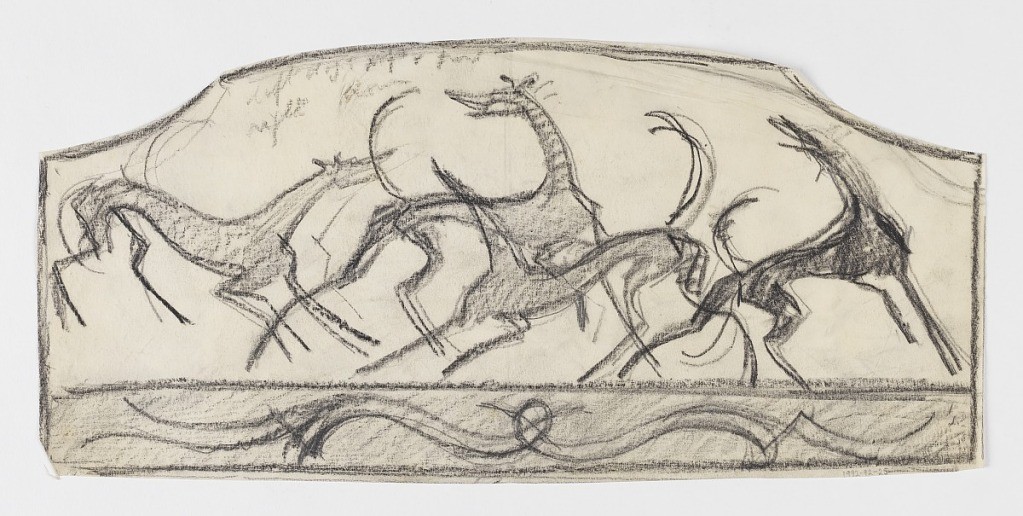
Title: Design for Firescreen, Four Hounds
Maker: William Hunt Diederich, American, b. Hungary, 1884–1953
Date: ca. 1920
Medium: Black crayon, graphite on tracing paper
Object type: Drawing
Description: A design, possibly for a firescreen, intended to be executed in ironwork. Four figures of hounds in motion, their bodies partially overlapping. Below, an ornamental border.